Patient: sex F, age 26
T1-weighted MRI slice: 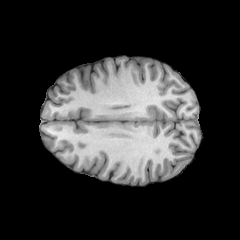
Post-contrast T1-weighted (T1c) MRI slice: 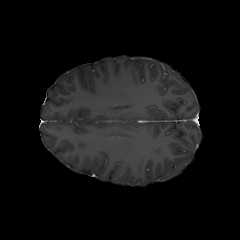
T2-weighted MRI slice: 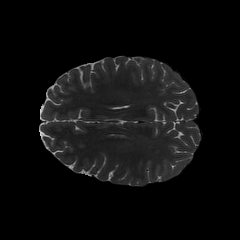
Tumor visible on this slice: no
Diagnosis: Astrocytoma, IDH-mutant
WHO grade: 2